Question: How can we format the detailed app description when submitting an app?
Entering a simple bulleted list like this:
- -
Shows this ugly on the phone Marketplace:

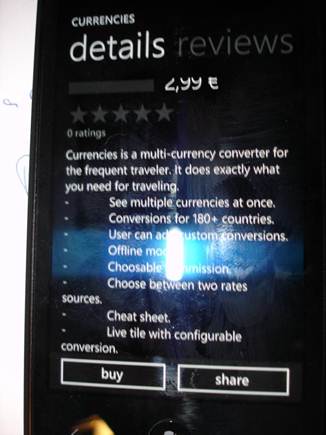
Answer: In the S.O. question "<URL> states:
> Don't use formatting in your marketplace description as it won't be
preserved consistently when displayed in the Marketplace.
The blog post "<URL>" also details that copy/pasting of html fails as well.
However, the "<URL>:
> Include bullet points to highlight features of the app. Bullet points
should also be brief. Don't have more than six bullet points
So, it seems that there may be the ability to use some type of bullet list in the Detailed Description, yet there are no readily available guidelines on how to correctly format the bullet list.
One suggestion would be to use textual bullets, i.e,
'''
- See multiple currencies
- Conversion for...
- etc...
'''
Finally, as a last resort, submit a support ticket to the marketplace and quote the "app hub application submission walkthrough" I quoted above and ask them where the guidelines are for creating bullet-points.